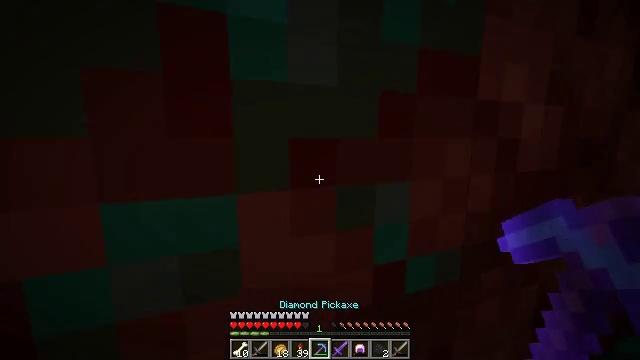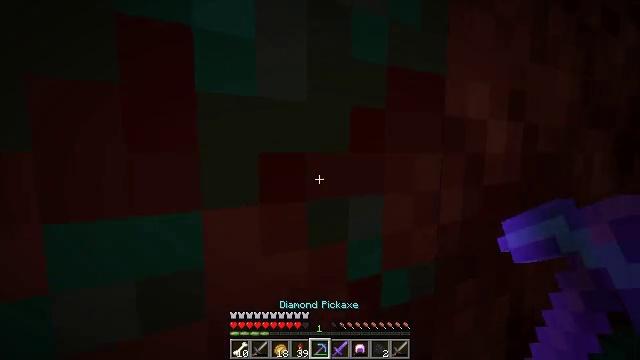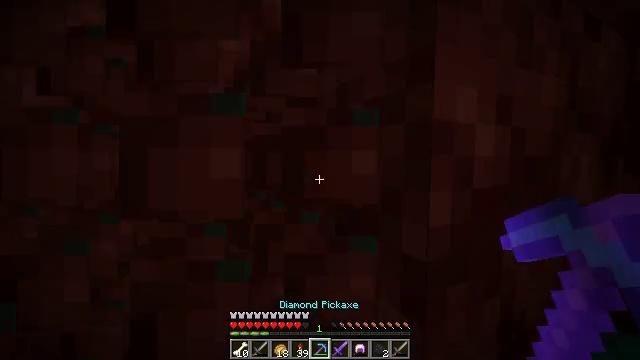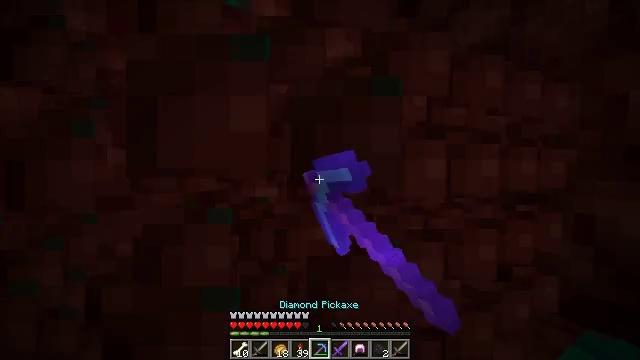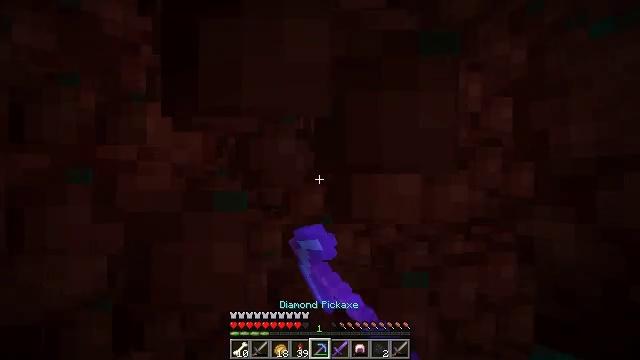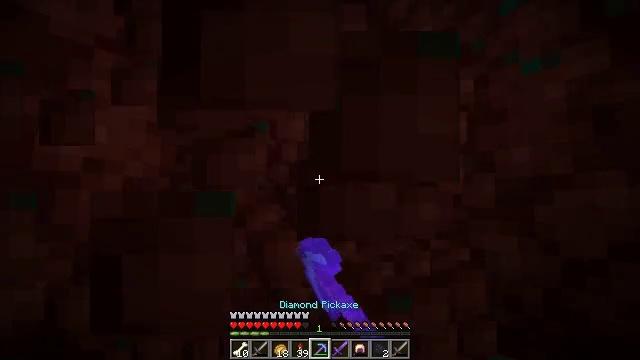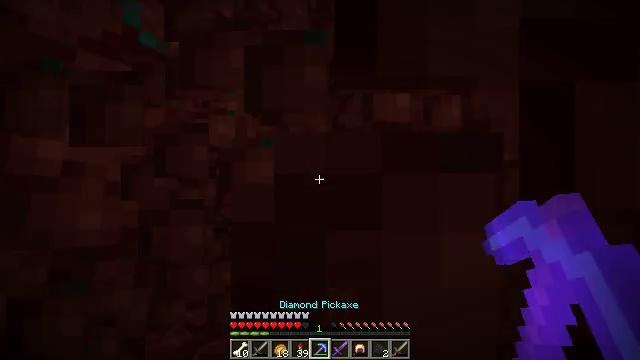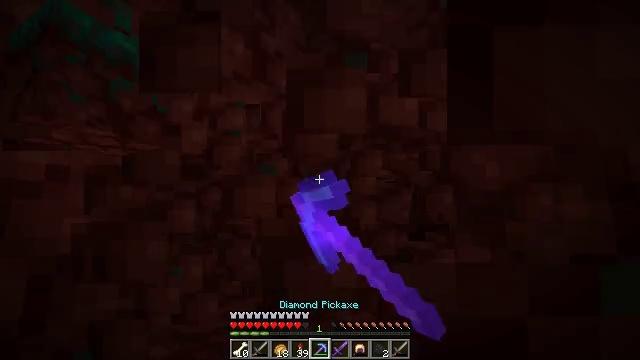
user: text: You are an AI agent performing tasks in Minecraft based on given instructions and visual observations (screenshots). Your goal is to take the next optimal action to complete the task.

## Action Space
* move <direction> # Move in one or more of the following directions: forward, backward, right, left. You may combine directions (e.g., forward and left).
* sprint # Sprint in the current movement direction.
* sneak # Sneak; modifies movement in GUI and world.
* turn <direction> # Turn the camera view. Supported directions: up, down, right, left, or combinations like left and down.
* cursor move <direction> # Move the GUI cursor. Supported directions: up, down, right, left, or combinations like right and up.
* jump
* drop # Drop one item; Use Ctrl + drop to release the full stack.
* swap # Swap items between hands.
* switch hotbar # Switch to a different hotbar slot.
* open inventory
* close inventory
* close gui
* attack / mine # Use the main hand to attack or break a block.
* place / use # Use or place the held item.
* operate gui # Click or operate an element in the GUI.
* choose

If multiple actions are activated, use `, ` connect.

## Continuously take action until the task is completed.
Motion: motion action
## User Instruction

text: Mine the netherrack in the Nether.
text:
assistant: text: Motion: turn right and up
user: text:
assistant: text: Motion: turn right, attack / mine
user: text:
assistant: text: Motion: turn right and up, attack / mine
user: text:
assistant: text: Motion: turn right and up, attack / mine
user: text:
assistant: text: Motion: turn right and up, attack / mine
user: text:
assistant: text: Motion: turn right and up, attack / mine
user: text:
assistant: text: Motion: turn right and up, attack / mine
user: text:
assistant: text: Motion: attack / mine